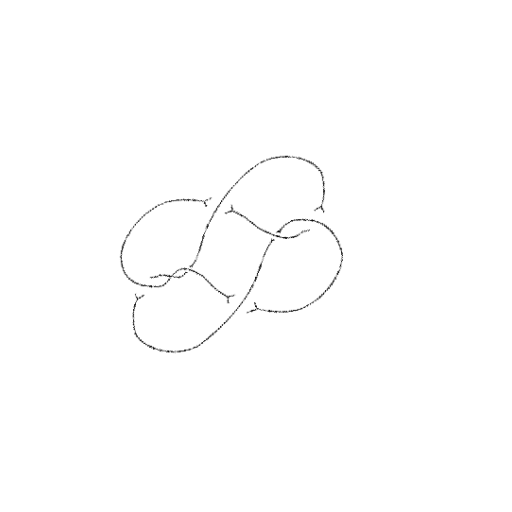
Crossing number: 7